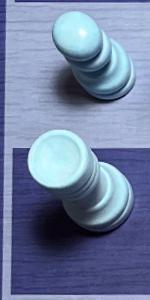
Label: Rook_White